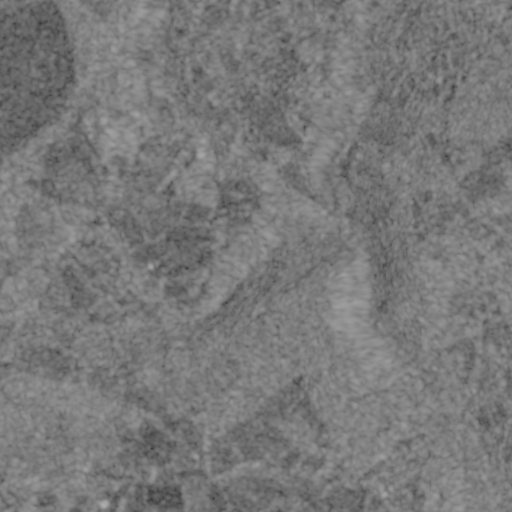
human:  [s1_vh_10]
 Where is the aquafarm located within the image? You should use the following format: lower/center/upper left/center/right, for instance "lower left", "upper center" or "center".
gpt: The aquafarm is located in the lower right of the image.
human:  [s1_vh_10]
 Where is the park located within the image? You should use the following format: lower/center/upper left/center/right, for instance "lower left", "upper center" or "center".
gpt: The park is located in the lower right of the image.
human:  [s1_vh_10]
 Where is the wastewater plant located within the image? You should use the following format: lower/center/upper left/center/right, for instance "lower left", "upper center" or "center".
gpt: The wastewater plant is located in the upper right of the image.
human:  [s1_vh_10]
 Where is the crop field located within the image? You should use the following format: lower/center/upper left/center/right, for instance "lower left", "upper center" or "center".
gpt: There is no crop field in the image.

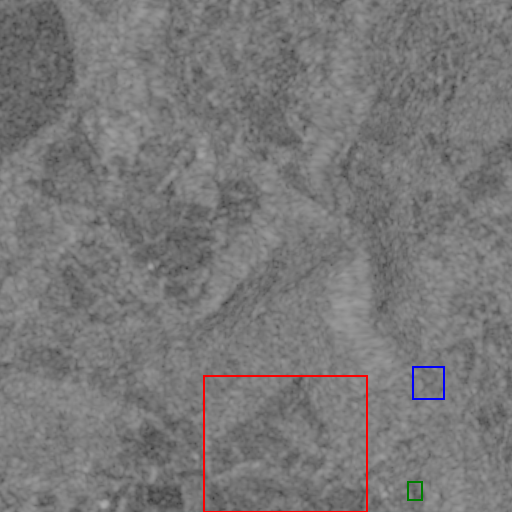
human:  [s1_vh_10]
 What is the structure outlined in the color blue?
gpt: The structure outlined in blue is an aquafarm.
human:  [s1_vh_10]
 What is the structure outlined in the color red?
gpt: The structure outlined in red is a crop field.
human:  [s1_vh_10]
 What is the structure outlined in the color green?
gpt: The structure outlined in green is a park.
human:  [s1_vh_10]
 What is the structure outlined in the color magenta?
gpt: There is no magenta outline.